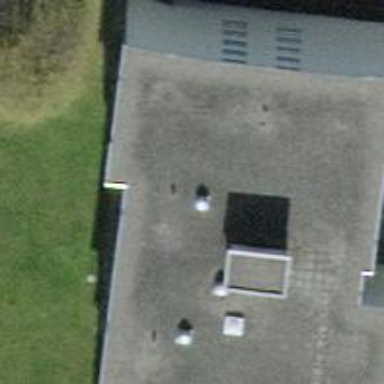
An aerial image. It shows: Modern apartment building with flat roof design.